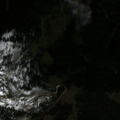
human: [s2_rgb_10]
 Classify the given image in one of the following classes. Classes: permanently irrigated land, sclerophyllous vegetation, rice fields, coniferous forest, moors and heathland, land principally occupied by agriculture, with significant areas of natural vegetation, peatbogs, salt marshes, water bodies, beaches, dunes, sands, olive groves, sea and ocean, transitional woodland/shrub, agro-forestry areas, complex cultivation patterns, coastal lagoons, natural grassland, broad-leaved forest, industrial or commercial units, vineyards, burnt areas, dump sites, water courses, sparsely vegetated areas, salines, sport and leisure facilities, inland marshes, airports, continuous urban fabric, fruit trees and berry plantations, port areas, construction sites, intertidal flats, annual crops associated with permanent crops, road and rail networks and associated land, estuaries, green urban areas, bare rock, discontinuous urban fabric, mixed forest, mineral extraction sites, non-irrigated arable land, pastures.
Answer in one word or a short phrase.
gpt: industrial or commercial units, coniferous forest, natural grassland, transitional woodland/shrub